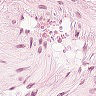
Metastatic tissue present: no